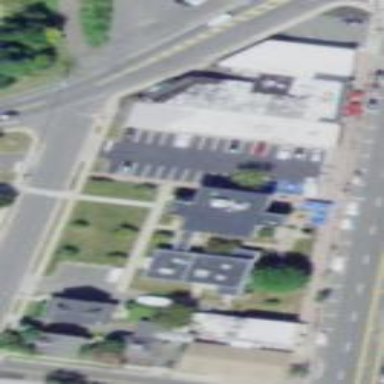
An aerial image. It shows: Sidewalk.